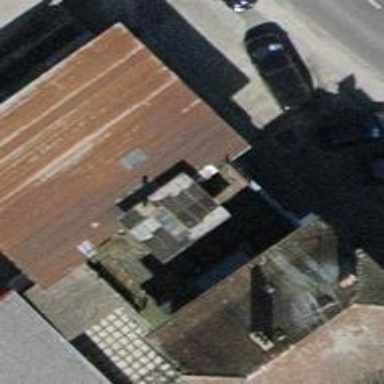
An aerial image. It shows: Car shop that offers dealer and repair services.